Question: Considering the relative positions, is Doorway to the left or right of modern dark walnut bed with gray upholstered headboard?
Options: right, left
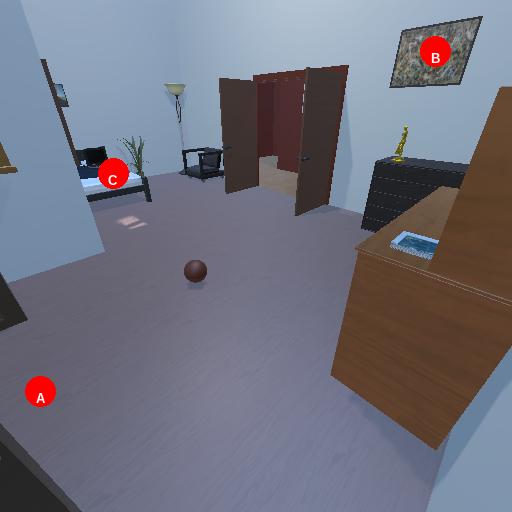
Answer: right